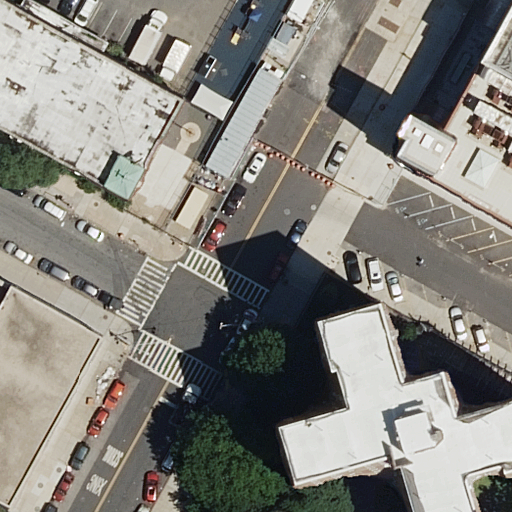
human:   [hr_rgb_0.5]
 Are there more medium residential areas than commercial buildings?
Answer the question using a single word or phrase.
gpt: no

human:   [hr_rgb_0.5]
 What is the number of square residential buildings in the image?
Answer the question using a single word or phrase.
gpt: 0

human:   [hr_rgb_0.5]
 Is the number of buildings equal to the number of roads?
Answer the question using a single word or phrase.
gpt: no

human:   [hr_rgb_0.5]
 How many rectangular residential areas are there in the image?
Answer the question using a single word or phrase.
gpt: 1

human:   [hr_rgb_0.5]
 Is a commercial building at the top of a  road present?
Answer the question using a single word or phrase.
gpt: no

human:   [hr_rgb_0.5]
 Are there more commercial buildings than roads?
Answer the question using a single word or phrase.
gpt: no

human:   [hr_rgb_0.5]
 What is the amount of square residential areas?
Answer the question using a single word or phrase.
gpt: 0

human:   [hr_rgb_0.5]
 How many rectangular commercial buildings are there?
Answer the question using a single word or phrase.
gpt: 0

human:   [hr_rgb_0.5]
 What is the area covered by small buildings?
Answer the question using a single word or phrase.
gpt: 20m2

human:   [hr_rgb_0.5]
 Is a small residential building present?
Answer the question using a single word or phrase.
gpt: yes

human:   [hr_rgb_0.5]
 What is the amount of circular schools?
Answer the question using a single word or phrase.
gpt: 0

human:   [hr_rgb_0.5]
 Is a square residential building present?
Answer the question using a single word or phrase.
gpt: no

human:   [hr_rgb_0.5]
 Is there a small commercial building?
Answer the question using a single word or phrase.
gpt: no

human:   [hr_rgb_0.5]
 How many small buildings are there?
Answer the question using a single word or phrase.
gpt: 1

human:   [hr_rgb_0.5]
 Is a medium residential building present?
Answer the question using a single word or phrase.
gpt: yes

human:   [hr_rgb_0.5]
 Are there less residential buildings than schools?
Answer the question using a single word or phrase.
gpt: no

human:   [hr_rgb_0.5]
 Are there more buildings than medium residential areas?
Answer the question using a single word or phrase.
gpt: yes

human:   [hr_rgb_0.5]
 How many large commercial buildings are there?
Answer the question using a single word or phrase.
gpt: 0

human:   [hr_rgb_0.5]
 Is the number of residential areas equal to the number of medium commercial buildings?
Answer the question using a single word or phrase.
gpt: no

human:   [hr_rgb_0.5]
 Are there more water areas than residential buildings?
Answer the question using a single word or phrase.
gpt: no

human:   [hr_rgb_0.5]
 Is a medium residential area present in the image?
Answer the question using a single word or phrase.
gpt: no

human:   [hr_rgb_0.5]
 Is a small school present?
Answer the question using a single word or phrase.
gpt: no

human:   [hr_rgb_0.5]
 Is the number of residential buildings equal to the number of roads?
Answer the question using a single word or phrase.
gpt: no

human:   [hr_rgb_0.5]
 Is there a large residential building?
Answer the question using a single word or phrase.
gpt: yes

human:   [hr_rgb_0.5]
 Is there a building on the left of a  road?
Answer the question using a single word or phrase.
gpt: yes

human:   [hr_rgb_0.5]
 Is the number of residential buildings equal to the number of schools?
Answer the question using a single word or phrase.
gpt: no

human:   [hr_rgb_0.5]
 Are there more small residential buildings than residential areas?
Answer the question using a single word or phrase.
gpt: no

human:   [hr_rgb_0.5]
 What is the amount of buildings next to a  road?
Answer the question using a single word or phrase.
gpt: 4

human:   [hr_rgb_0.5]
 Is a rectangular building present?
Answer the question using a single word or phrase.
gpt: yes

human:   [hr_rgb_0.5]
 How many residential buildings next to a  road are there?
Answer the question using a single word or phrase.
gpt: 3

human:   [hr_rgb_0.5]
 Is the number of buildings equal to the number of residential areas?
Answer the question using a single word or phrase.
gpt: no

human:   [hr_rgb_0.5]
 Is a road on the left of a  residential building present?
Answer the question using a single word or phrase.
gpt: yes

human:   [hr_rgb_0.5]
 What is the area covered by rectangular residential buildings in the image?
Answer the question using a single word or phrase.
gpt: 20m2

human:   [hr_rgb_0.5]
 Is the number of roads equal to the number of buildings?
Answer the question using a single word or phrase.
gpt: no

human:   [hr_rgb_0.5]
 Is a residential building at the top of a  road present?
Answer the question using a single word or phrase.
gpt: yes

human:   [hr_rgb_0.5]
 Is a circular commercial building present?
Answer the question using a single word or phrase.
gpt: no